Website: apple
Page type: billing-address
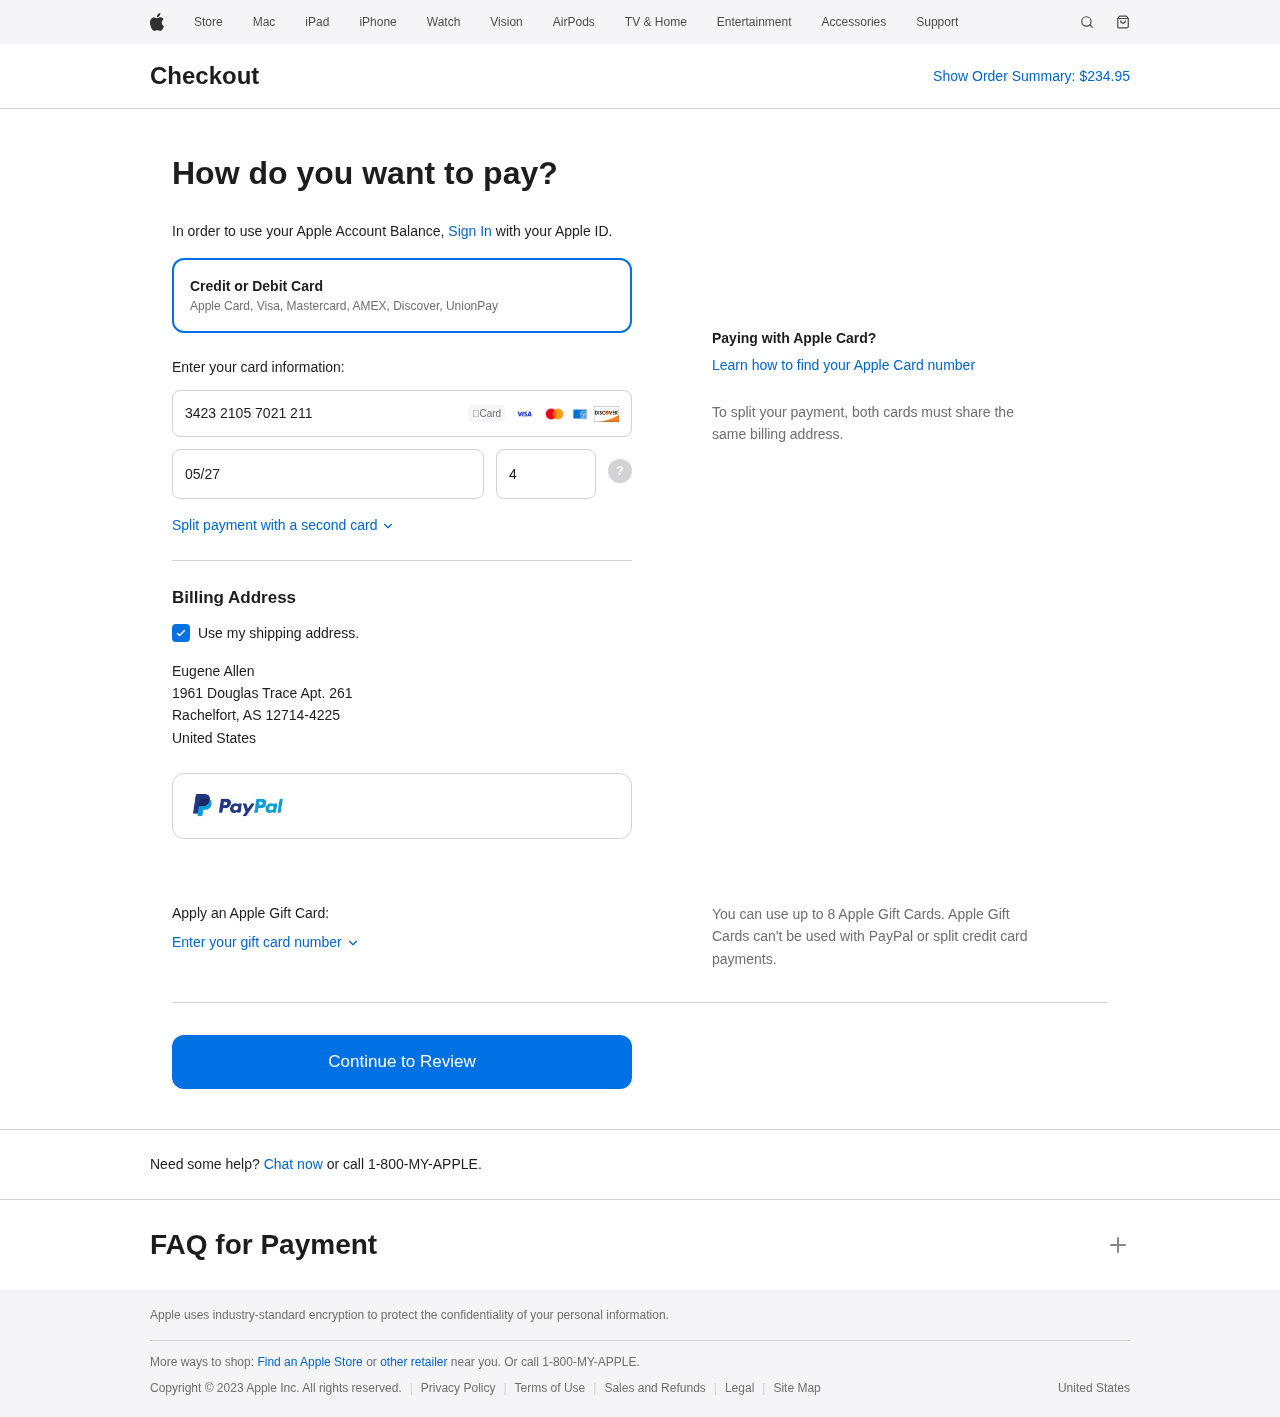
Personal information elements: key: PII_CARD_CVV
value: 4276
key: PII_CARD_EXPIRY
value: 05/27
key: PII_CARD_NUMBER
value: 3423 2105 7021 211
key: PII_CITY
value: Rachelfort
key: PII_COUNTRY
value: United States
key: PII_FULLNAME
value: Eugene Allen
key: PII_POSTCODE_FULL
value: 12714-4225
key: PII_STATE_ABBR
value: AS
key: PII_STREET
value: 1961 Douglas Trace Apt. 261
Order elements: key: ORDER_TOTAL
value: $234.95